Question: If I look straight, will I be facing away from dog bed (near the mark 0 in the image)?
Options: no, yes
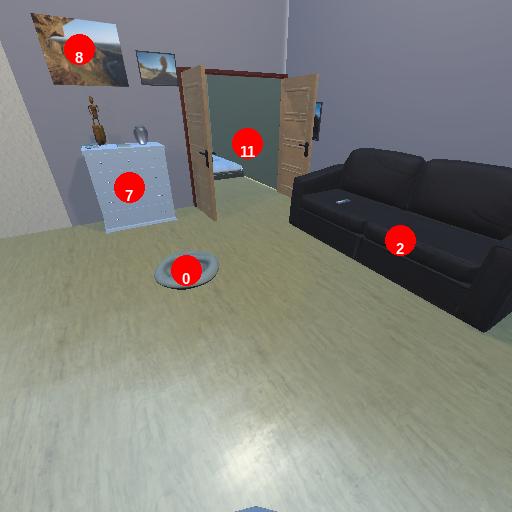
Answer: no